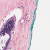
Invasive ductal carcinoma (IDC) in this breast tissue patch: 0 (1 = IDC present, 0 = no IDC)